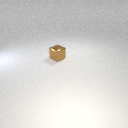
small brown metal cube